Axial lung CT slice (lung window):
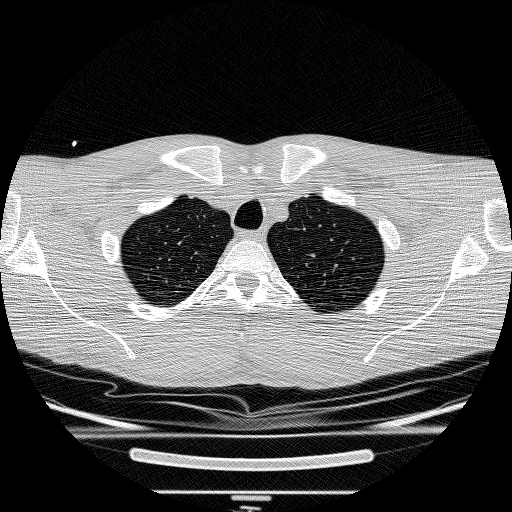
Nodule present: no